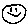
Label: smiley face